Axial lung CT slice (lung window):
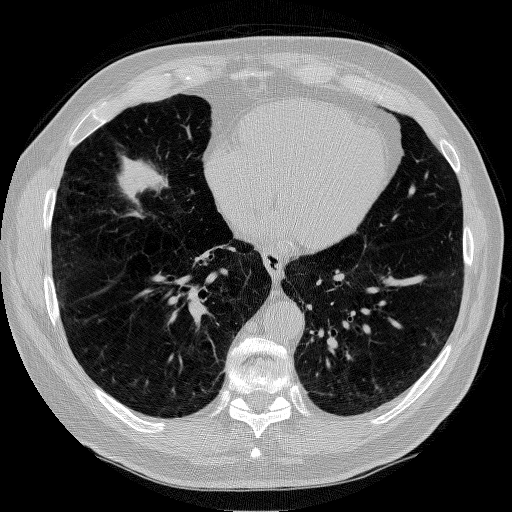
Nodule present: no